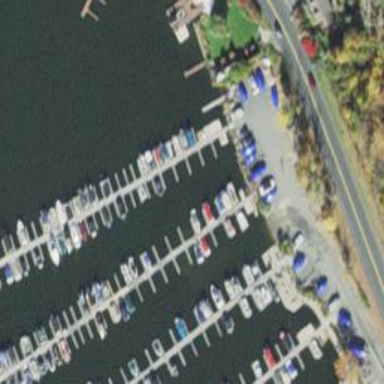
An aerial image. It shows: Man-made pier.